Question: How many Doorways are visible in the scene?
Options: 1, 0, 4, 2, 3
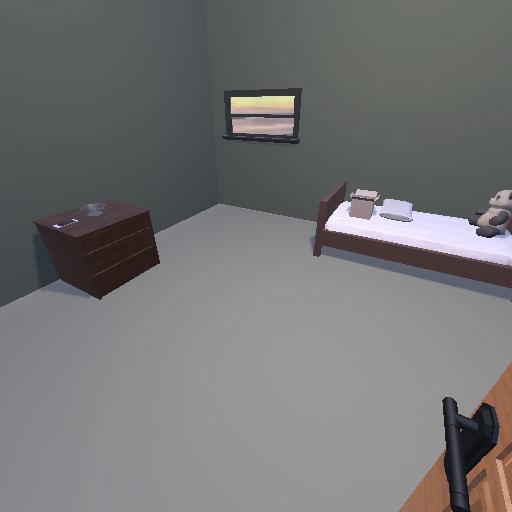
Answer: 1